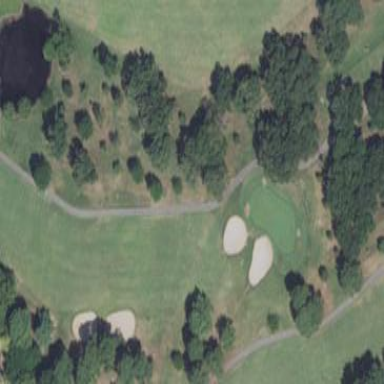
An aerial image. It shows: Grassy area designated as golf fairway.